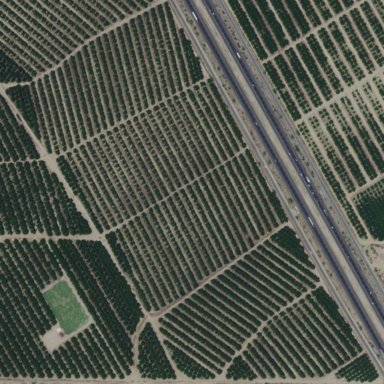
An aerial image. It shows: Orchard.